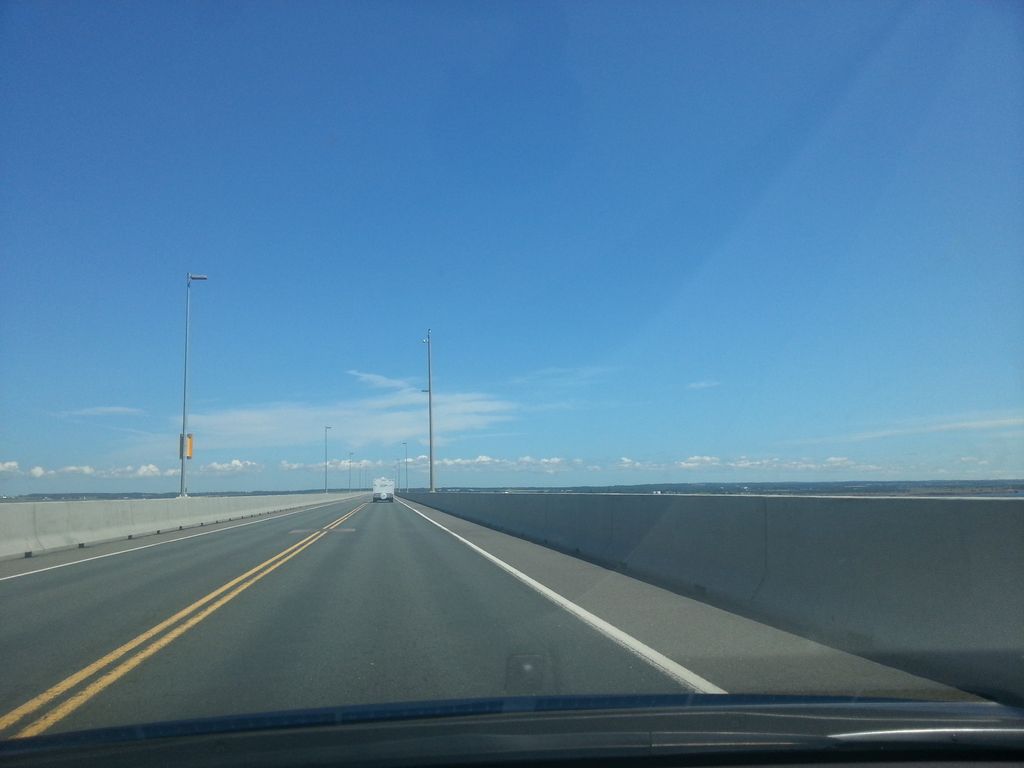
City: charlottetown